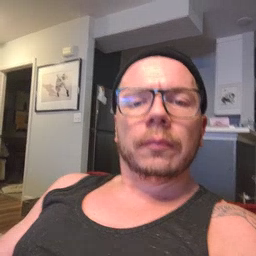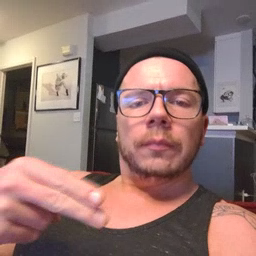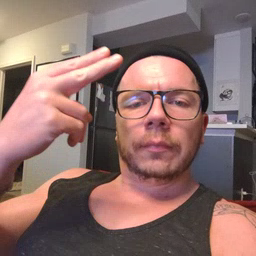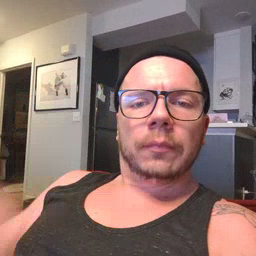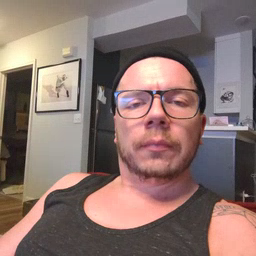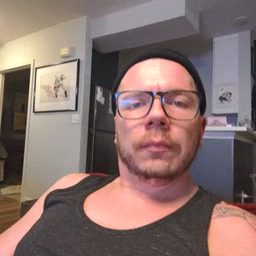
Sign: high